Interaction volume radius: 5 \u00c5
Interaction volume height: 30 \u00c5
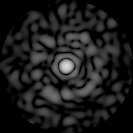
Disorder parameter: 0.839